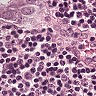
Metastatic tissue present: yes